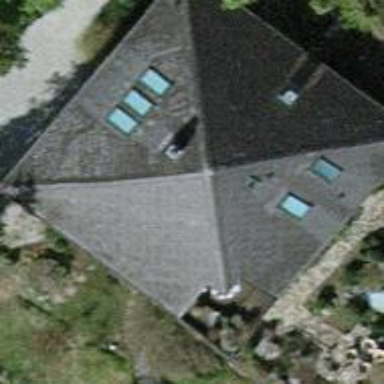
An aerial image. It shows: View of roof of building.